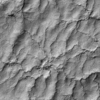
Label: not_dusty